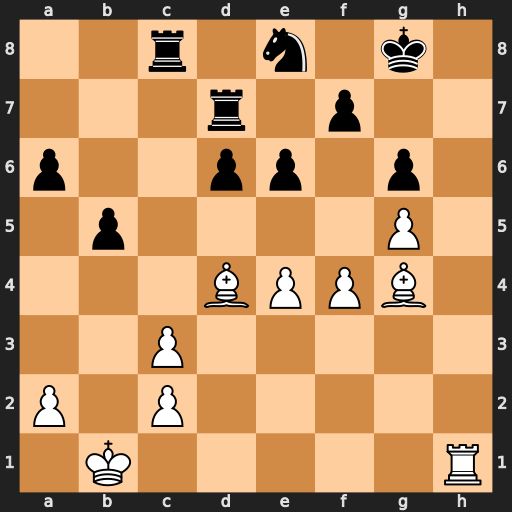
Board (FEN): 2r1n1k1/3r1p2/p2pp1p1/1p4P1/3BPPB1/2P5/P1P5/1K5R
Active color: w
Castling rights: -
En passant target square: -
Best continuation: Rh8#